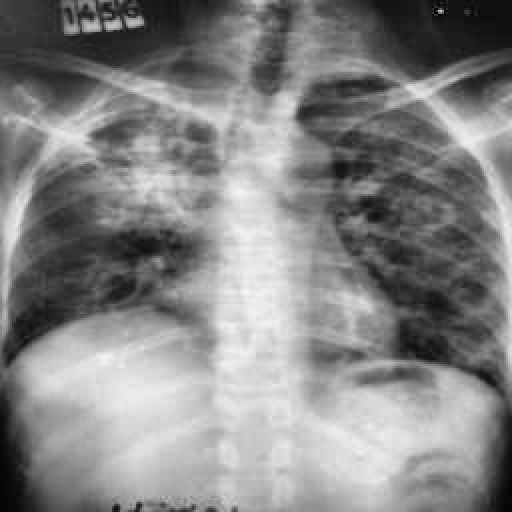
Finding: TUBERCULOSIS